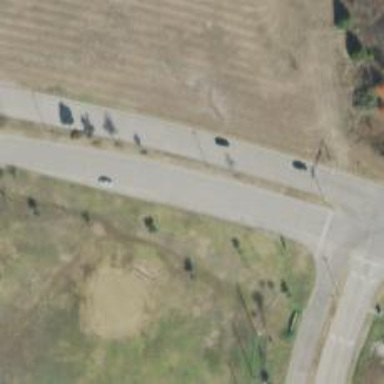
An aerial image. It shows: Secondary road.